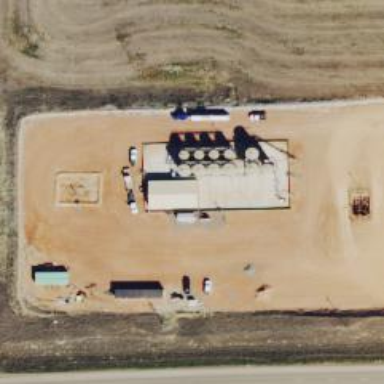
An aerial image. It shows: Storage tank with man-made structure.